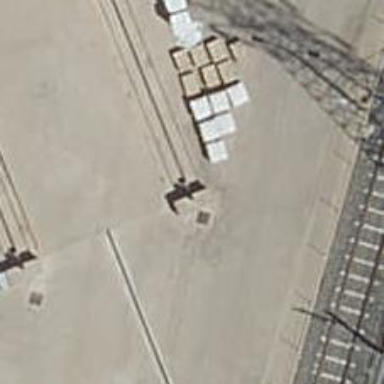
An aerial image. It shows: Railway buffer stop.